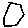
Label: hexagon